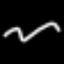
Label: squiggle